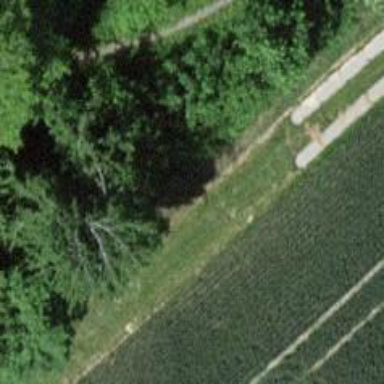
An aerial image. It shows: Concrete track with grade1 quality.